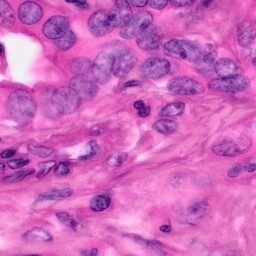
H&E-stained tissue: Pancreatic